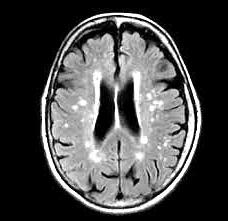
Label: notumor